Question: I'm not sure what I'm doing wrong but I'm trying to vertically center a nav element and stick it to the right of the screen however there is something pushing it down just a bit off center.

The red is the flex container, the green is the header and the grey box is the right aligned and vertically centered box I want to be ACTUALLY vertically centered and not 'off-center'.
I can't figure out what is making it jump down.
I've created a <URL> so you can see what I'm trying to achieve. (Essentially it's a fixed flex container that sits over a scrolling page.
'''
<div class="navWrap"><!-- Place less important HTML after main content (My brain hurts!)-->
<header>
<nav>
</nav>
</header>
<nav class="pagesNav next">
<span class="arrow"></span>
<span class="arrow"></span>
</nav>
</div>
'''
CSS:
'''
.navWrap {
display: -webkit-box; /* OLD - iOS 6-, Safari 3.1-6 */
display: -moz-box; /* OLD - Firefox 19- */
display: -ms-flexbox; /* TWEENER - IE 10 */
display: -webkit-flex; /* NEW - Chrome */
display: flex;
-webkit-justify-content: center;
-ms-flex-pack: center;
justify-content: center;
-webkit-align-items: center;
-ms-flex-align: center;
align-items: center;
-webkit-flex-wrap: wrap;
-ms-flex-wrap: wrap;
flex-wrap: wrap;
position: fixed;
top: 0;
width: 100%;
height: 100vh;
background: red;
}
header {
-webkit-align-self: flex-start;
-ms-flex-item-align: start;
align-self: flex-start;
width: 100%;
height: 70px;
background: green;
}
nav:not(.pagesNav) {
}
.pagesNav {
margin-left: auto;
width: 80px;
height: 155px;
background: #414141;
}
'''
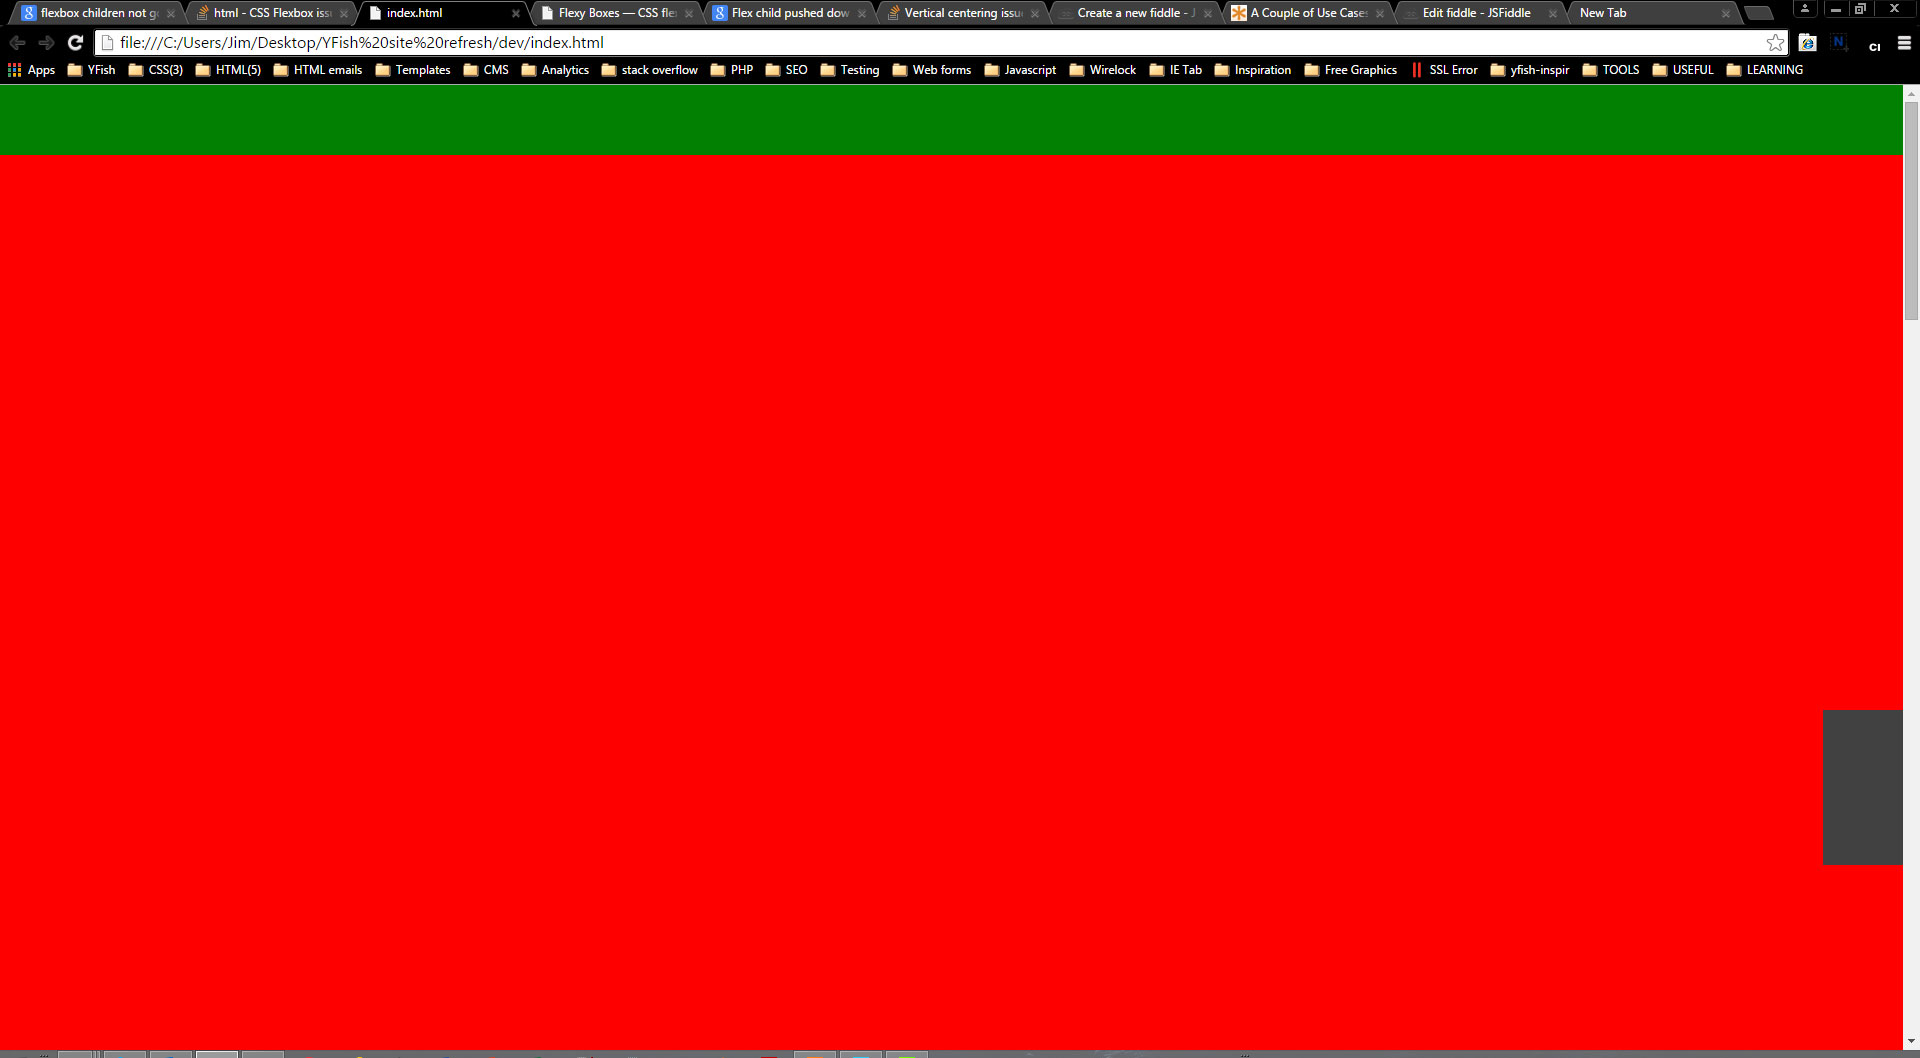
Answer: You have your header in the wrong place, try this
'''
<div class="pageWrap"><!-- Primary content first for SEO purposes. Use CSS to rearrange secondary elements -->
<header>
<nav>
</nav>
</header>
<main role="main">
<section></section>
<section></section>
<section></section>
<section></section>
</main>
<footer>
</footer>
</div>
<div class="navWrap"><!-- Place less important HTML after main content (My brain hurts!)-->
<nav class="pagesNav next">
<span class="arrow"></span>
<span class="arrow"></span>
</nav>
</div>
'''
css
'''
html {
color: #222;
font-size: 1em;
line-height: 1.4;
}
html, body {
height: 100%;
}
body {
}
/* Temp styles */
.pageWrap {
}
main {
max-width: 1920px;
height: 100%;
margin: 0 auto;
}
section {
height: 100vh;
width: 100%;
background: white;
}
section:first-child {
height: 95vh;
}
section:nth-child(even) {
background: yellow;
}
footer {
height: 300px;
background: red;
}
/* Less important info */
header{
display: -webkit-box; /* OLD - iOS 6-, Safari 3.1-6 */
display: -moz-box; /* OLD - Firefox 19- */
display: -ms-flexbox; /* TWEENER - IE 10 */
display: -webkit-flex; /* NEW - Chrome */
display: flex;
-webkit-justify-content: center;
-ms-flex-pack: center;
justify-content: center;
-webkit-align-items: center;
-ms-flex-align: center;
align-items: center;
-webkit-flex-wrap: wrap;
-ms-flex-wrap: wrap;
flex-wrap: wrap;
position: fixed;
top: 0;
width: 100%;
height: 100vh;
}
.navWrap {
display: -webkit-box; /* OLD - iOS 6-, Safari 3.1-6 */
display: -moz-box; /* OLD - Firefox 19- */
display: -ms-flexbox; /* TWEENER - IE 10 */
display: -webkit-flex; /* NEW - Chrome */
display: flex;
-webkit-justify-content: center;
-ms-flex-pack: center;
justify-content: center;
-webkit-align-items: center;
-ms-flex-align: center;
align-items: center;
-webkit-flex-wrap: wrap;
-ms-flex-wrap: wrap;
flex-wrap: wrap;
position: fixed;
top: 0;
width: 100%;
height: 100vh;
}
header {
-webkit-align-self: flex-start;
-ms-flex-item-align: start;
align-self: flex-start;
width: 100%;
height: 70px;
background: green;
}
nav:not(.pagesNav) {
}
.pagesNav {
margin-left: auto;
width: 80px;
height: 155px;
background: #414141;
}
'''
here is the fiddle <URL>